Question: My site is almost done, but ofc the major thing of the site is not working in IE, that is the map.
The map it self seems not to show, or it does, but not much of it, i've embedded a screen.

it can be seen here, idaglobal.reload.dk
Also here is an export <URL>
Thx
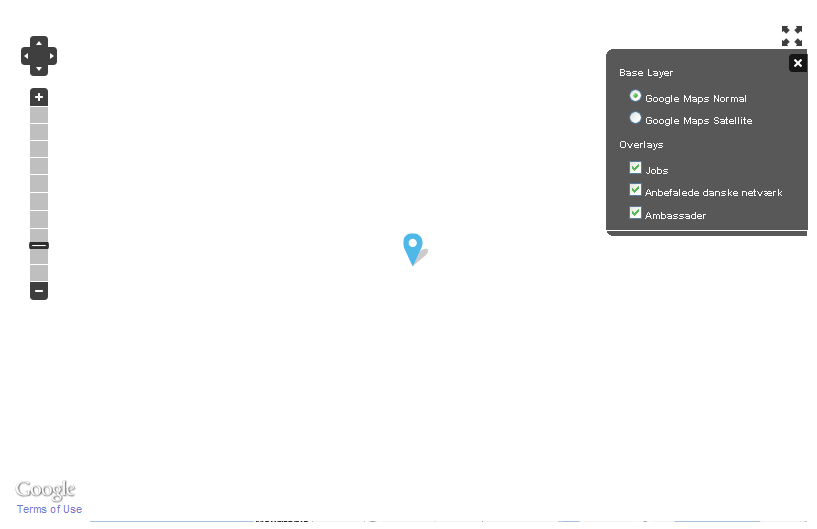
Answer: I found the bug, i would seem that IE had issues using the blank.gif in the default dark theme.
Removing is fixes the problem, however maybe a blank.png will do instead.